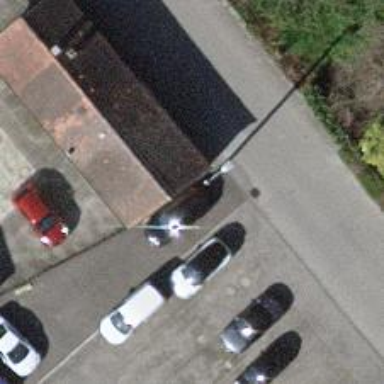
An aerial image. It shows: Pole serving as support.